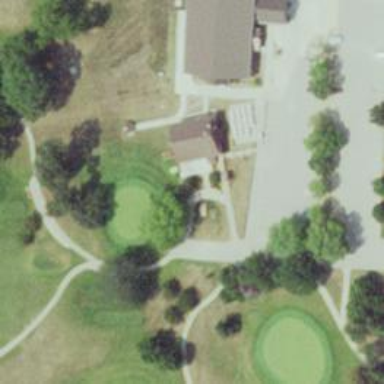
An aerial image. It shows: Service road used as golf cart path.